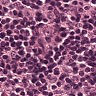
Metastatic tissue present: no